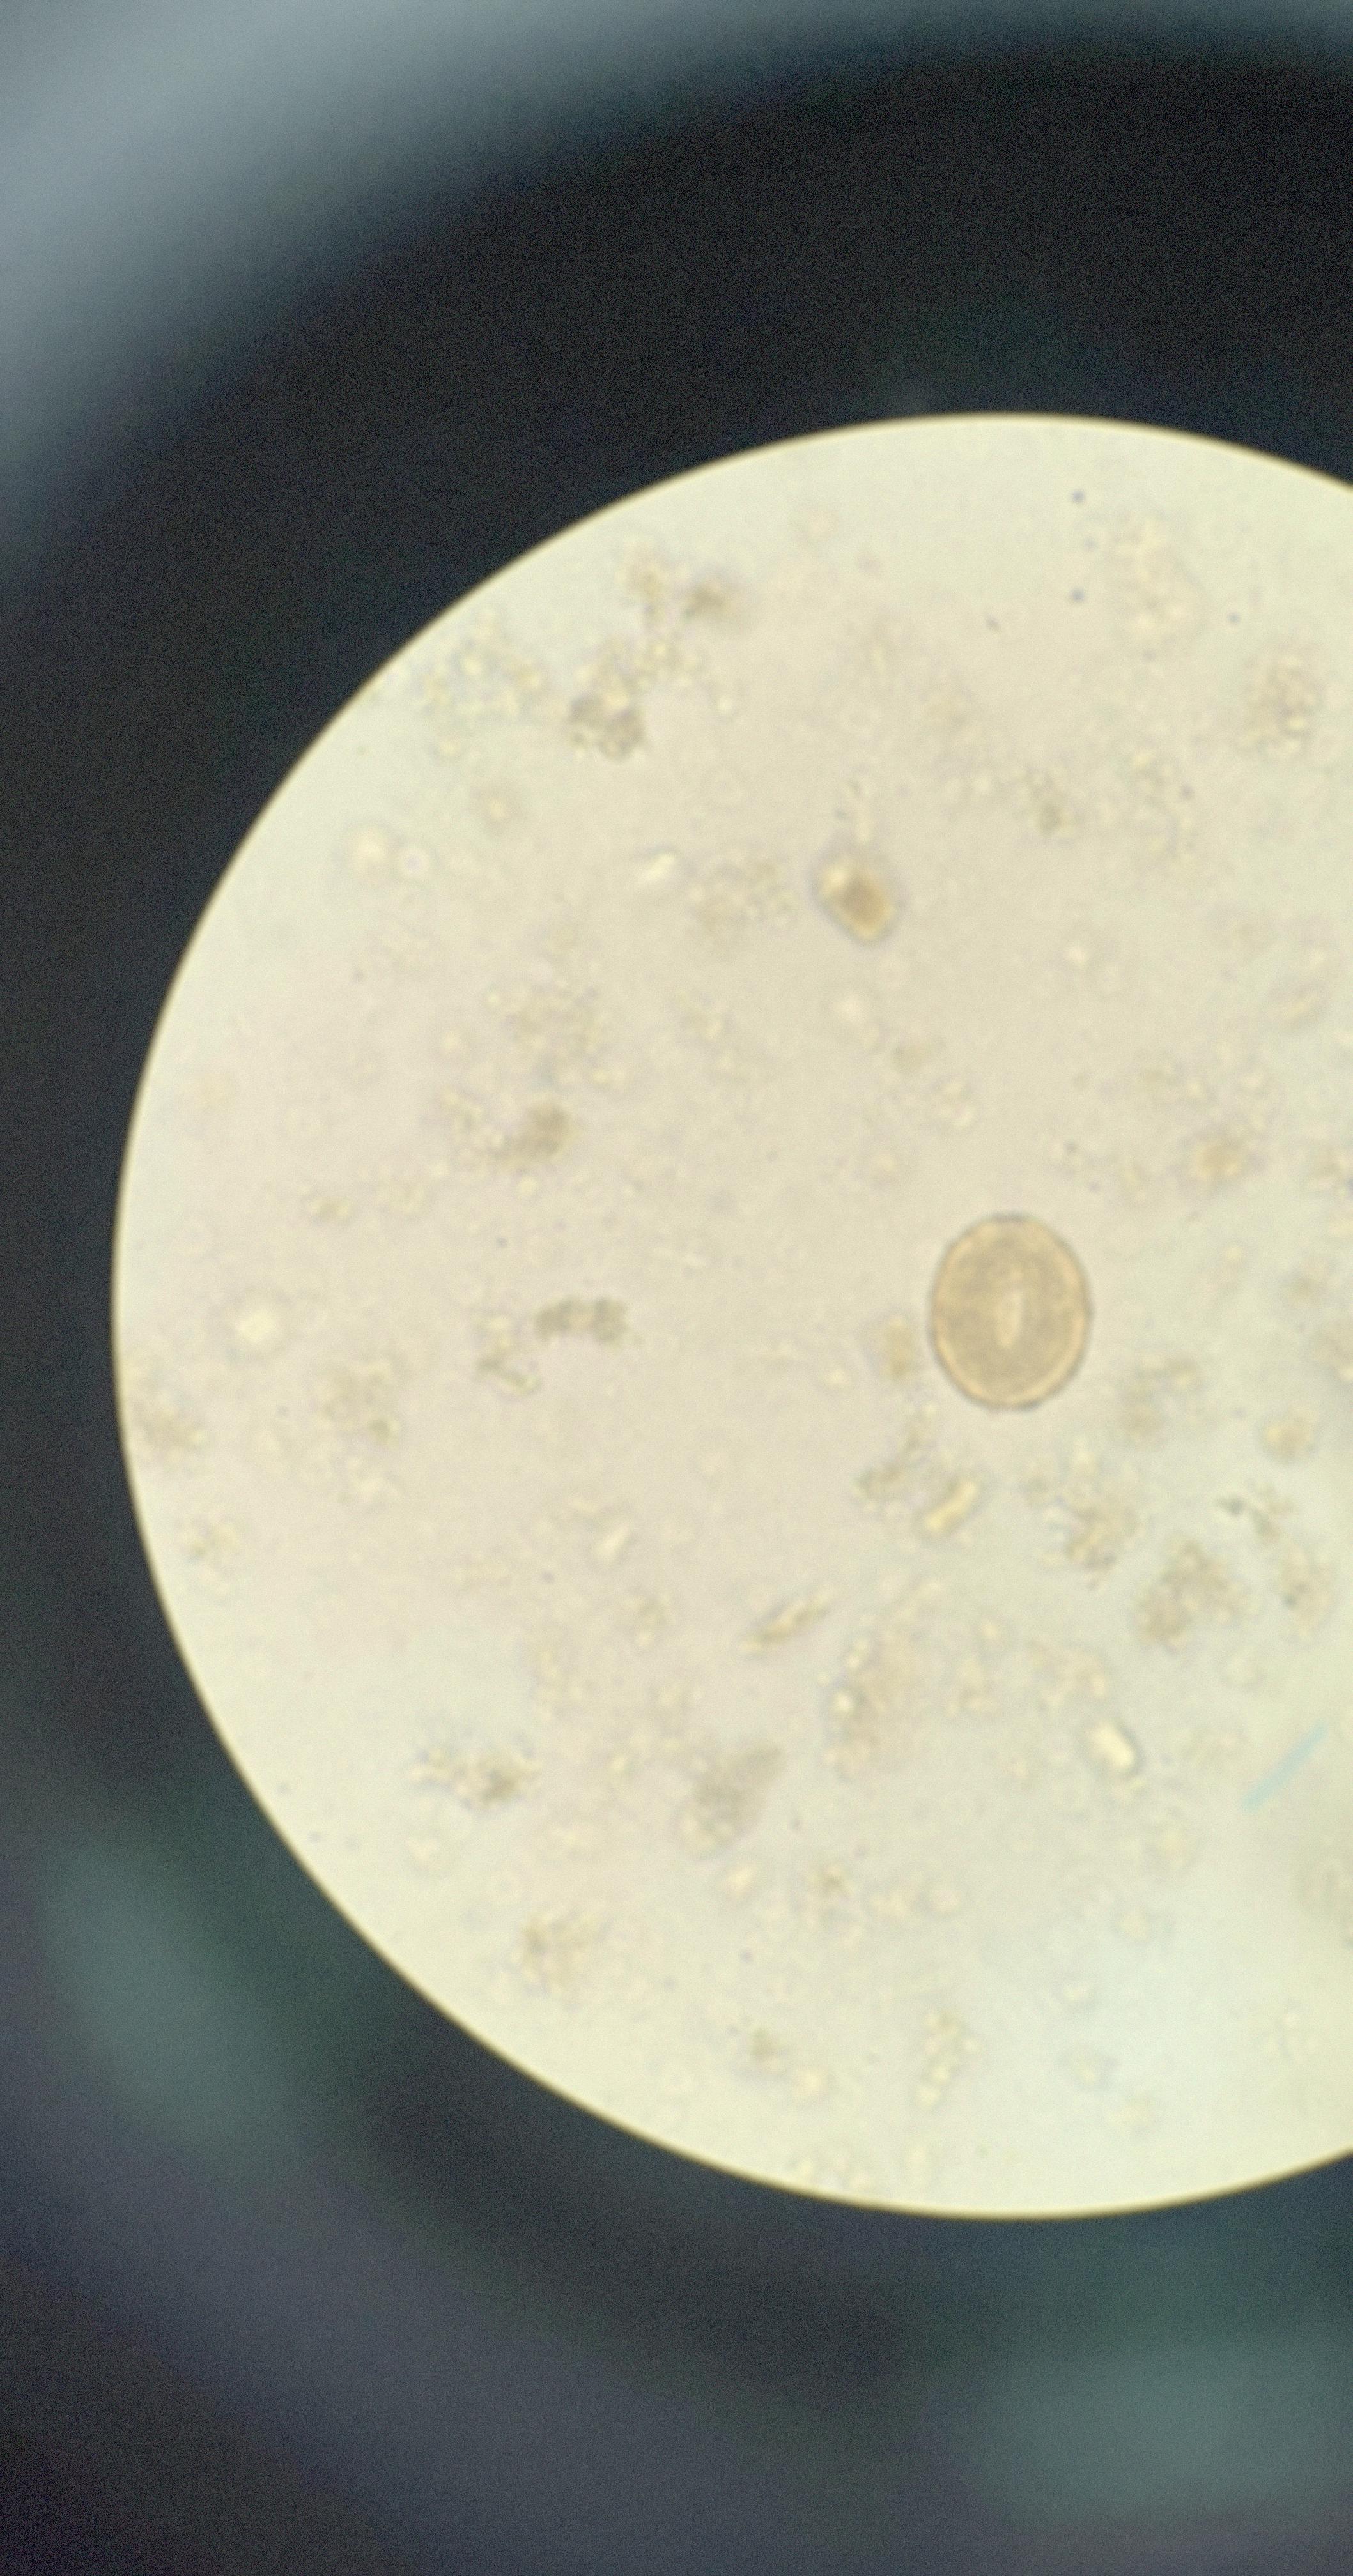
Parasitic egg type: Ascaris lumbricoides